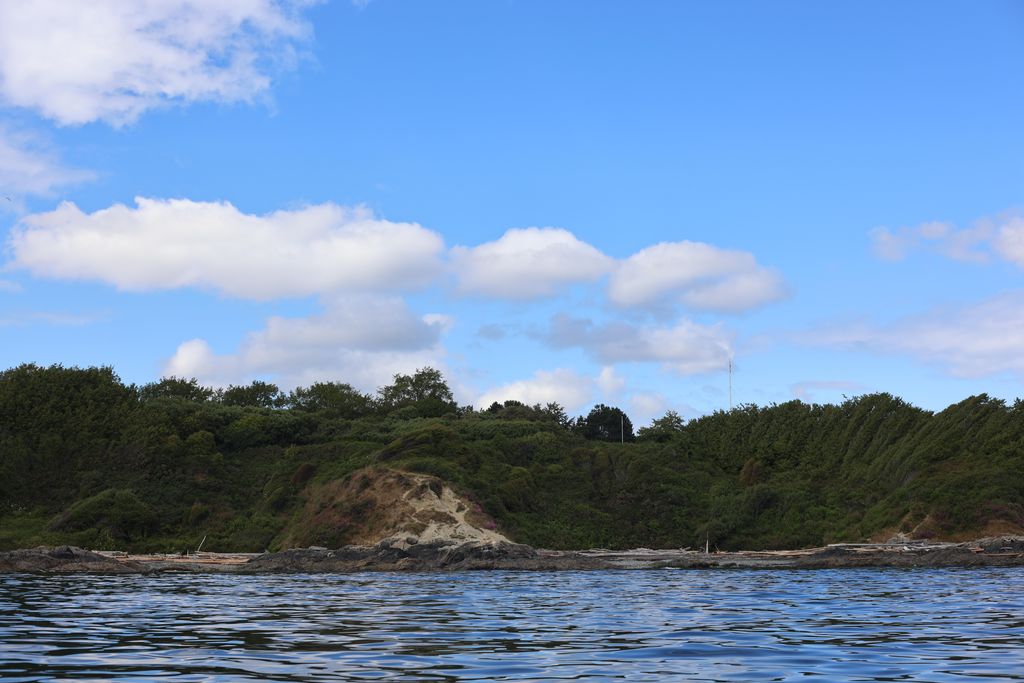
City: victoria